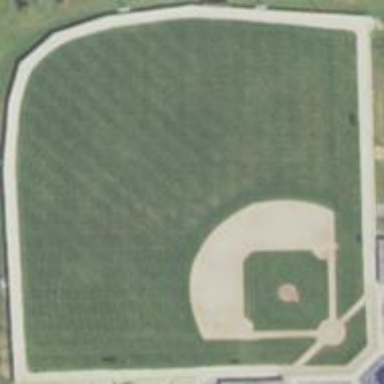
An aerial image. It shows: Baseball pitch for leisure land.